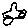
Label: car